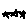
Label: star